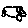
Label: car